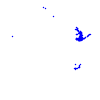
Particle: kaon